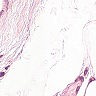
Metastatic tissue present: no